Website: macys
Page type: delivery-shipping
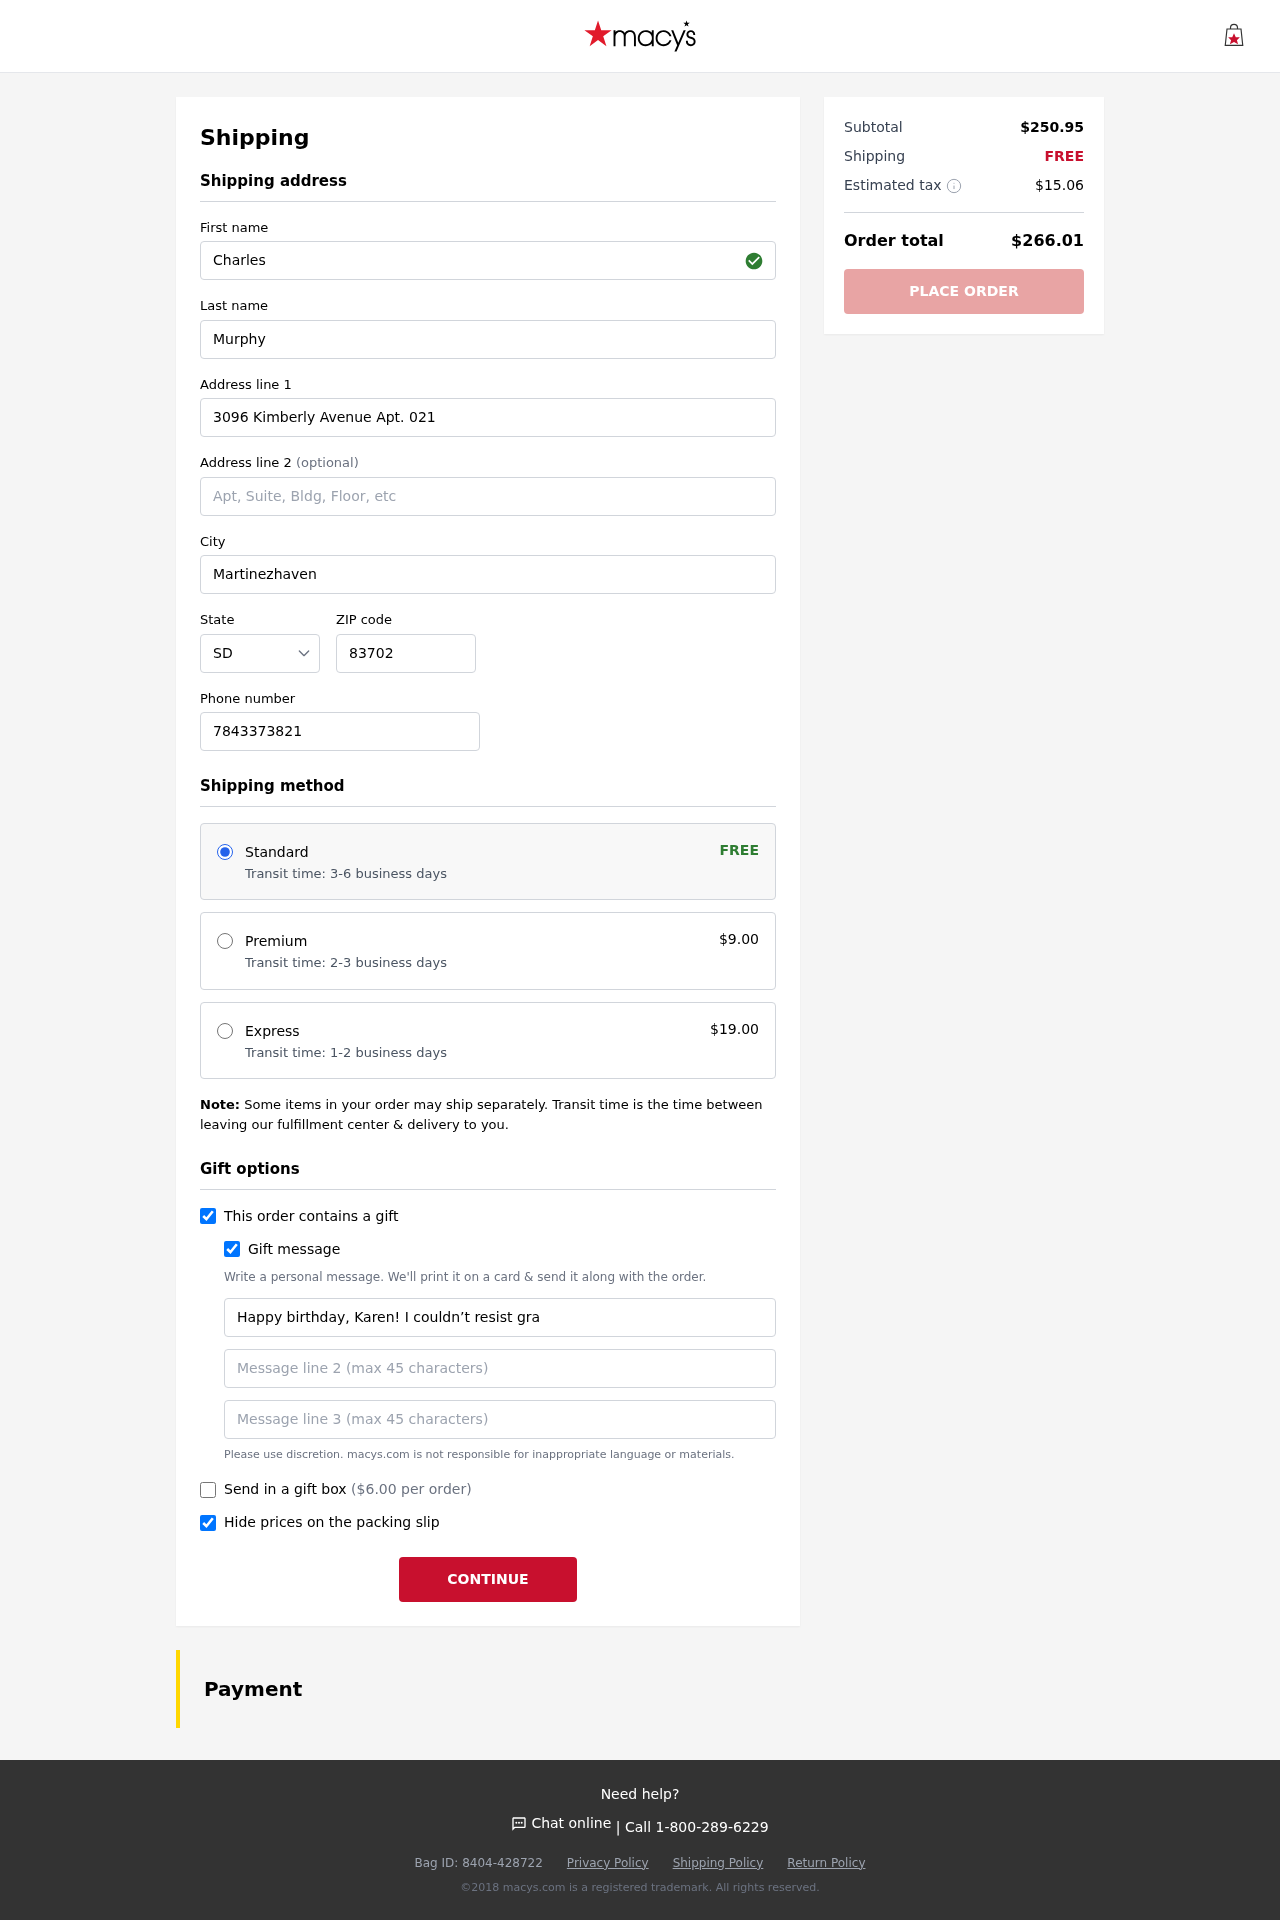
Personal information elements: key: PII_STATE_ABBR
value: SD
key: PII_FIRSTNAME
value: Charles
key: PII_LASTNAME
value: Murphy
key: PII_STREET
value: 3096 Kimberly Avenue Apt. 021
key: PII_CITY
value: Martinezhaven
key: PII_POSTCODE
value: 83702
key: PII_PHONE
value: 7843373821
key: PII_GIFT_MESSAGE
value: Happy birthday, Karen! I couldn’t resist grabbing these gorgeous earrings for you—they remind me of your vibrant spirit. I hope they bring a touch of sparkle to your special day!  Charles
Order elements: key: ORDER_SHIPPING_STANDARD
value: Transit time: 3-6 business days
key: ORDER_SHIPPING_COST
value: FREE
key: ORDER_SHIPPING_PREMIUM
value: Transit time: 2-3 business days
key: ORDER_SHIPPING_PREMIUM_PRICE
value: $9.00
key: ORDER_SHIPPING_EXPRESS
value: Transit time: 1-2 business days
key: ORDER_SHIPPING_EXPRESS_PRICE
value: $19.00
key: ORDER_GIFT_BOX_PRICE
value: ($6.00 per order)
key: ORDER_SUBTOTAL
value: $250.95
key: ORDER_SHIPPING_COST2
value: FREE
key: ORDER_TAX
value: $15.06
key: ORDER_TOTAL
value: $266.01